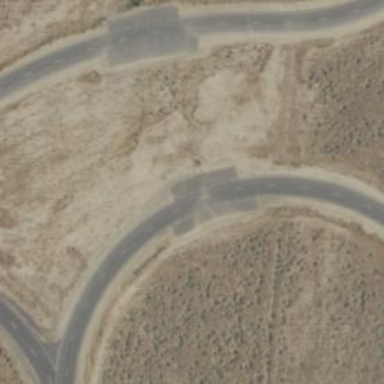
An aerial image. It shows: Raceway road.